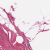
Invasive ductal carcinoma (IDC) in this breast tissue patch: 0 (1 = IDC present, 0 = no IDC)